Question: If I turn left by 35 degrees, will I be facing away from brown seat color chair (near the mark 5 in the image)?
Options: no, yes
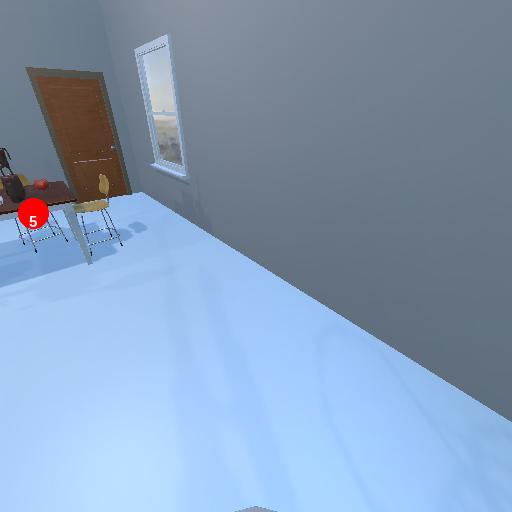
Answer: no